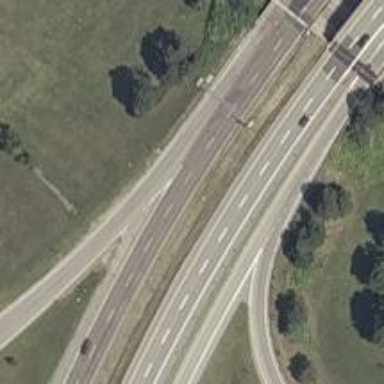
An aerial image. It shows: Motorway junction.